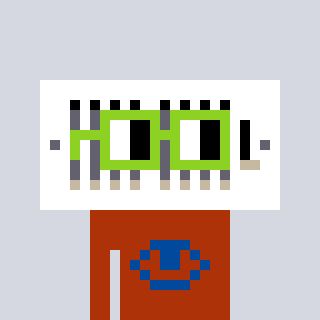
a pixel art character with square light green glasses, a vent-shaped head and a hotbrown-colored body on a cool background